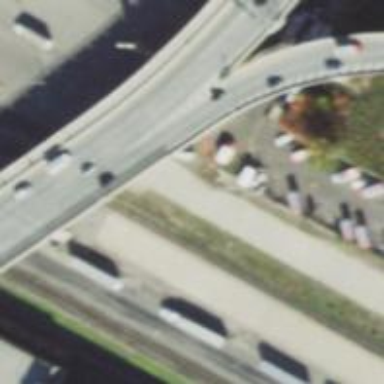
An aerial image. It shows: Primary highway bridge with separate sidewalks.